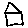
Label: house